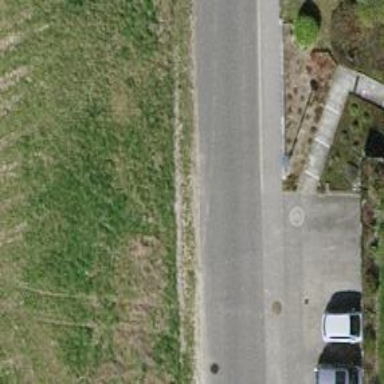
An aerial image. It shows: Unmarked road crossing.